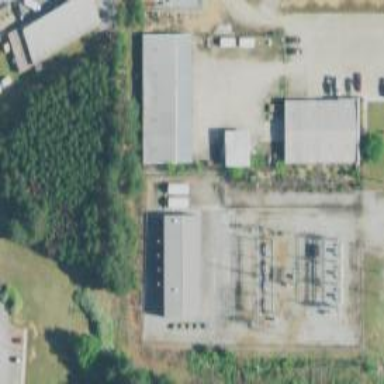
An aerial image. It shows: Generator for power supply.